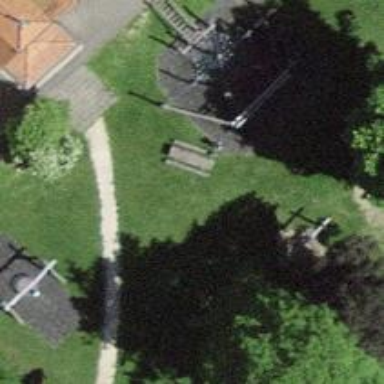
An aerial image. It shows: Playground area for leisure land.